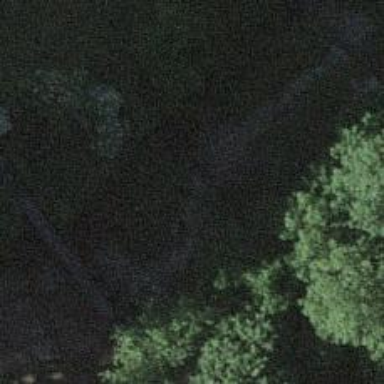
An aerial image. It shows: Check dam beside retaining wall.